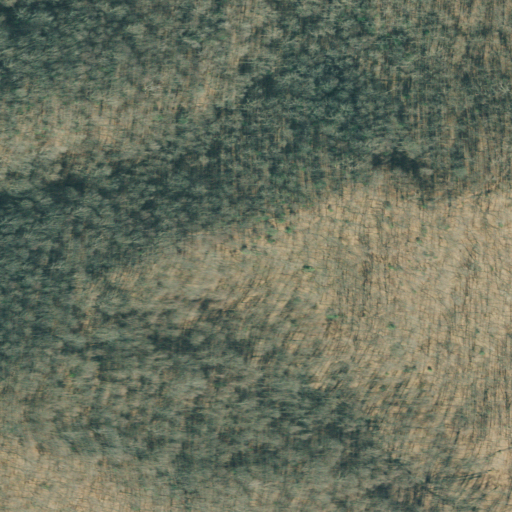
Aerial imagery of gap in Georgia named Hatley Gap containing deciduous forest and open development